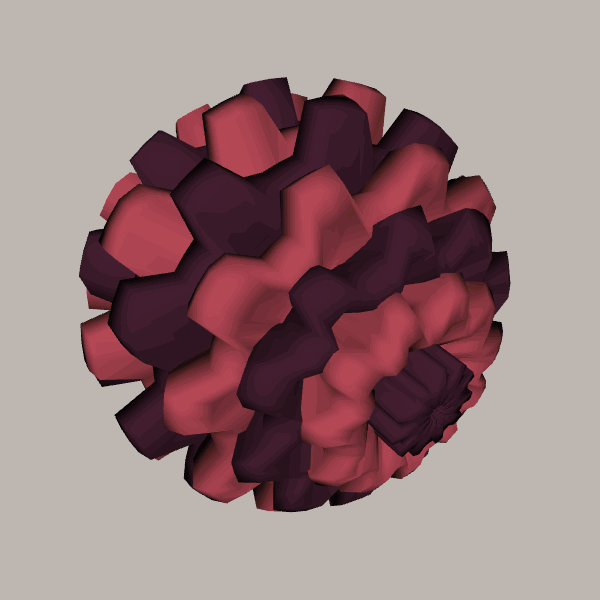
Background: light